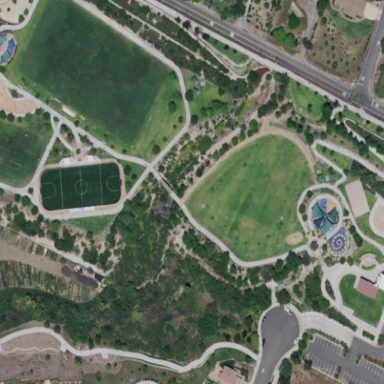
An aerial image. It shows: Lovely park for leisure and relaxation.